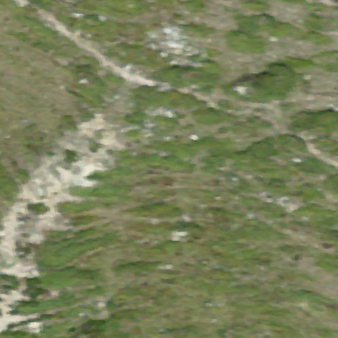
Label: other